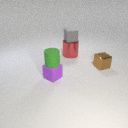
large red metal cylinder below small gray rubber cube